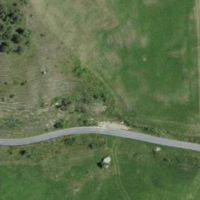
EUNIS habitat code: 26
Species observed at this site:
Campanula trachelium
Chenopodium album
Plantago major